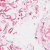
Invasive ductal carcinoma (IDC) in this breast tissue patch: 0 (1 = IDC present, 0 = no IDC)